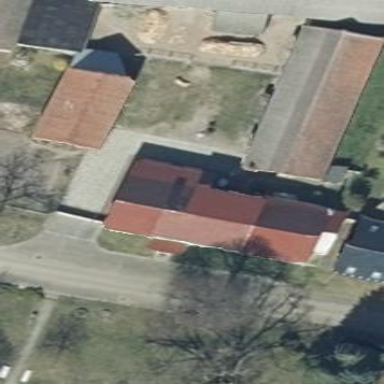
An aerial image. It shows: Residential building with gabled roof oriented along the structure. The roof is colored maroon.